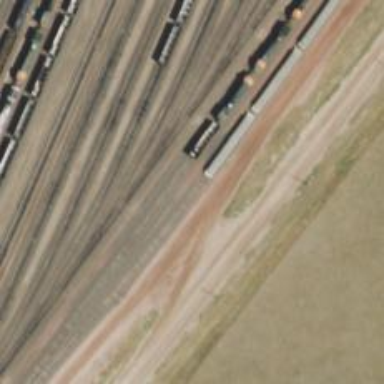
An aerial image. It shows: Railway level crossing.